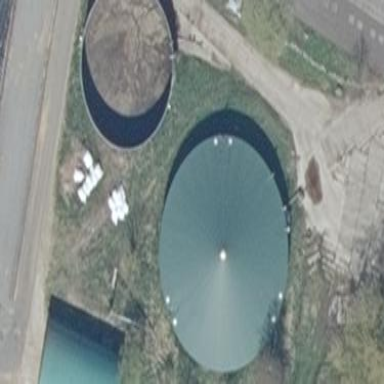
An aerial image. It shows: Storage tank that is man-made.